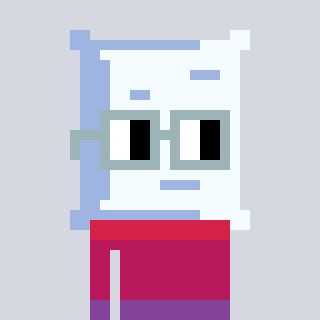
a pixel art character with square dark gray glasses, a pillow-shaped head and a darkpink-colored body on a cool background